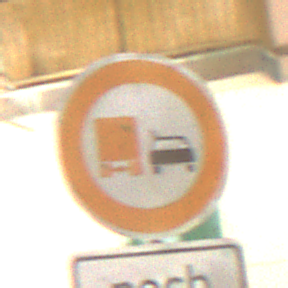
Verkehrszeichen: UeberholverbotKraftfahrzeuge
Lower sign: LaengeEinerStrecke4
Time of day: Night
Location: Outdoor (Urban)
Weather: PartlyCloudy
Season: NotSpecified
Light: Artificial